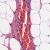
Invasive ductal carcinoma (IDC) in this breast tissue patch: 0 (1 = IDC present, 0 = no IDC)